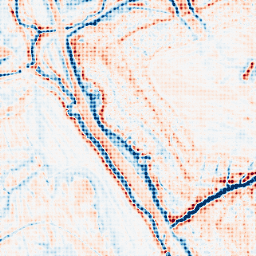
Category: edge_preserving
Decomposition family: bilateral
Decomposition parameters: d: 15
sigma_color: 150
sigma_space: 75
Upsampling method: sinc_blackman
Upsampling parameters: scale: 8
kernel_size: 8
Upsampling scale: 8